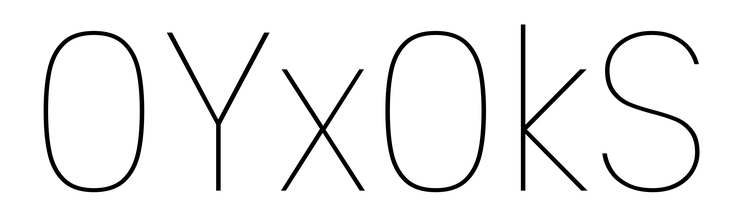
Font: Poppins-Thin